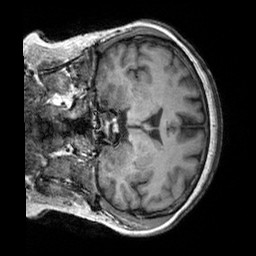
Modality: T1w
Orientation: coronal
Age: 60
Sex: female
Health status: healthy
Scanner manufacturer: siemens
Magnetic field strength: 3 T
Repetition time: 2.3 s
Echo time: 0.00303 s